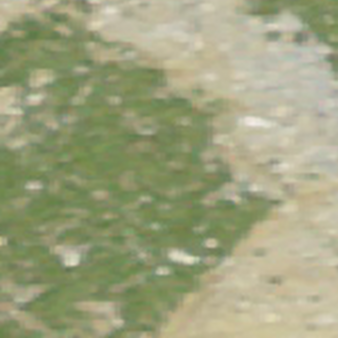
Label: other